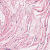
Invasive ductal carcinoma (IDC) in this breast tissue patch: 0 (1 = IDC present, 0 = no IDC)